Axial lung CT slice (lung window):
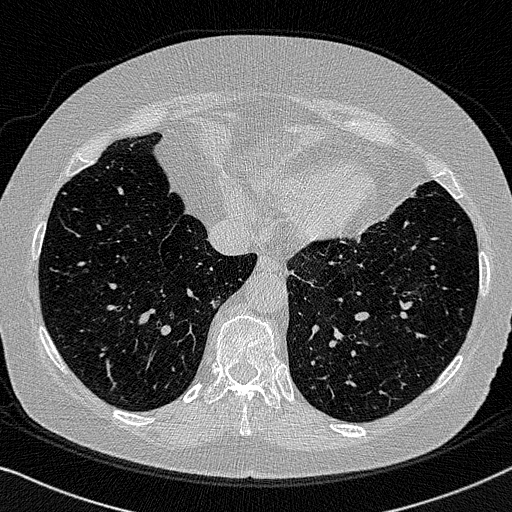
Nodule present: no